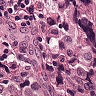
Metastatic tissue present: yes